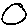
Label: circle